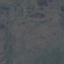
Label: HerbaceousVegetation